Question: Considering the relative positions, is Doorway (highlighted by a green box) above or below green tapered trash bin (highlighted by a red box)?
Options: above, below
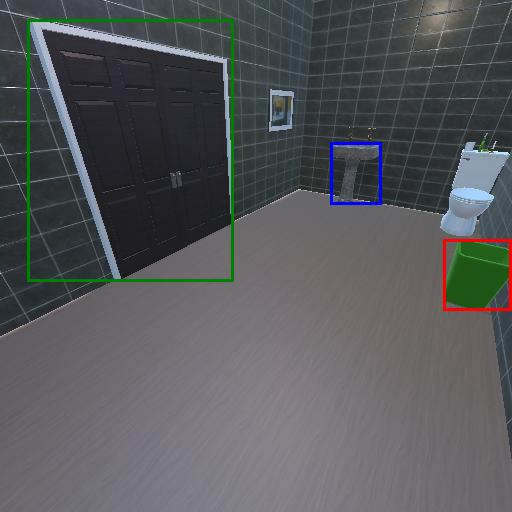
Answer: above